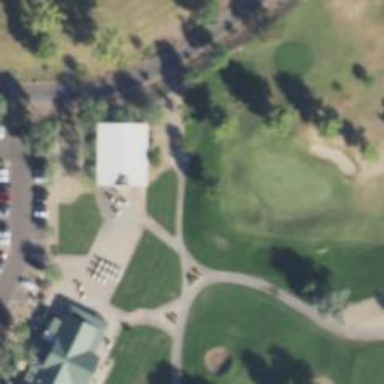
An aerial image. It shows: Pathway for golfing.